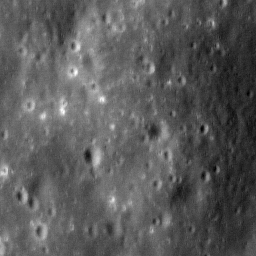
Host type: background_regolith
Lunar coordinates: latitude nan, longitude nan